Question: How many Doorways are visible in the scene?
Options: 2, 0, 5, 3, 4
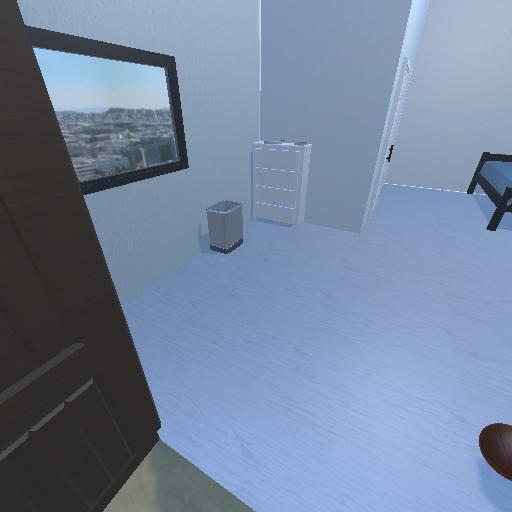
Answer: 2